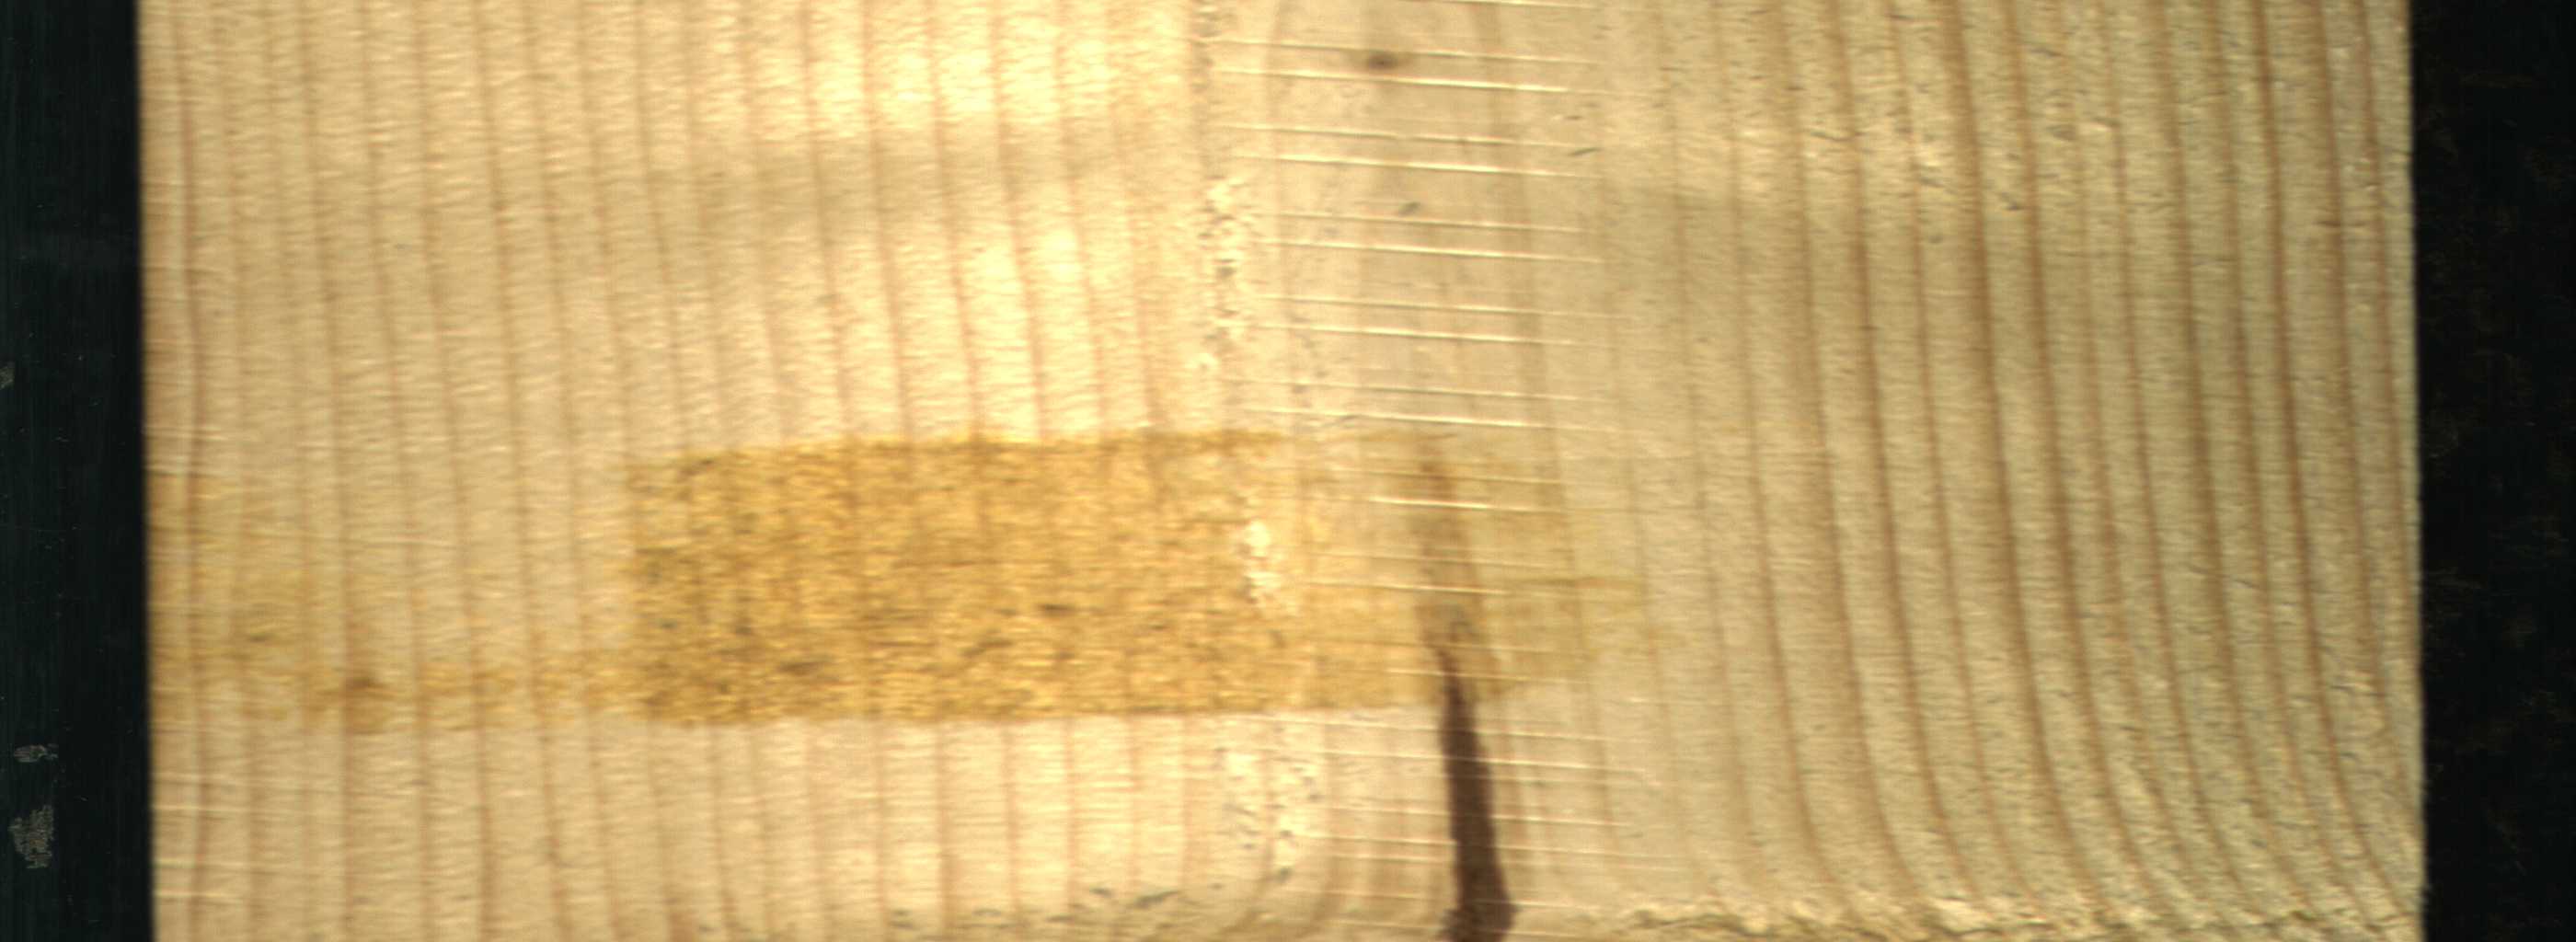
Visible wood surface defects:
Marrow